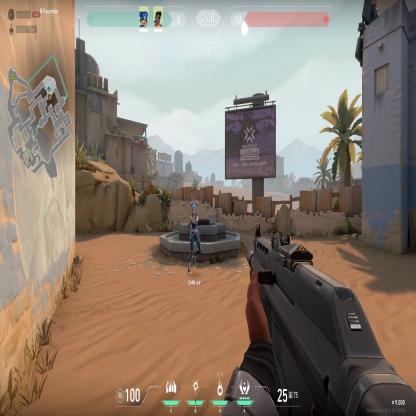
Label: teammate